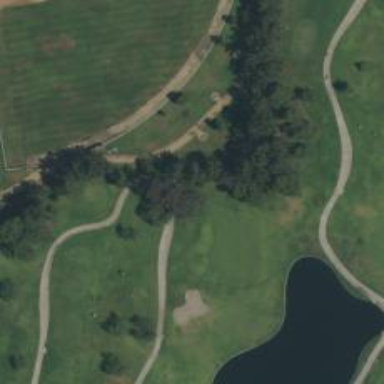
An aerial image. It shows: Path designated for golf carts.